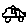
Label: car